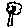
Label: tree